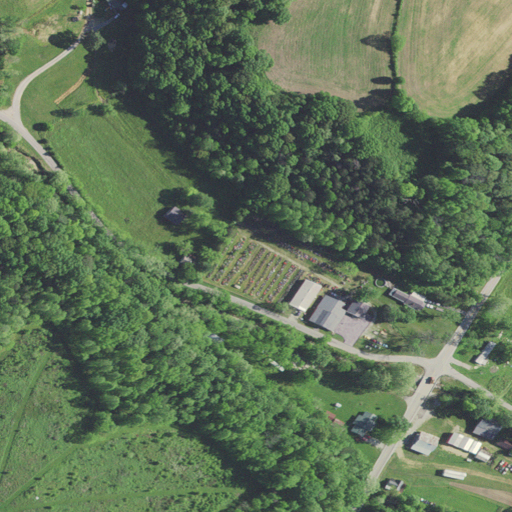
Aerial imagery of valley in Kentucky named Huff Hollow containing deciduous forest, pasture, open development, mixed forest, medium intensity development, low intensity development, and high intensity development